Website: macys
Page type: payment
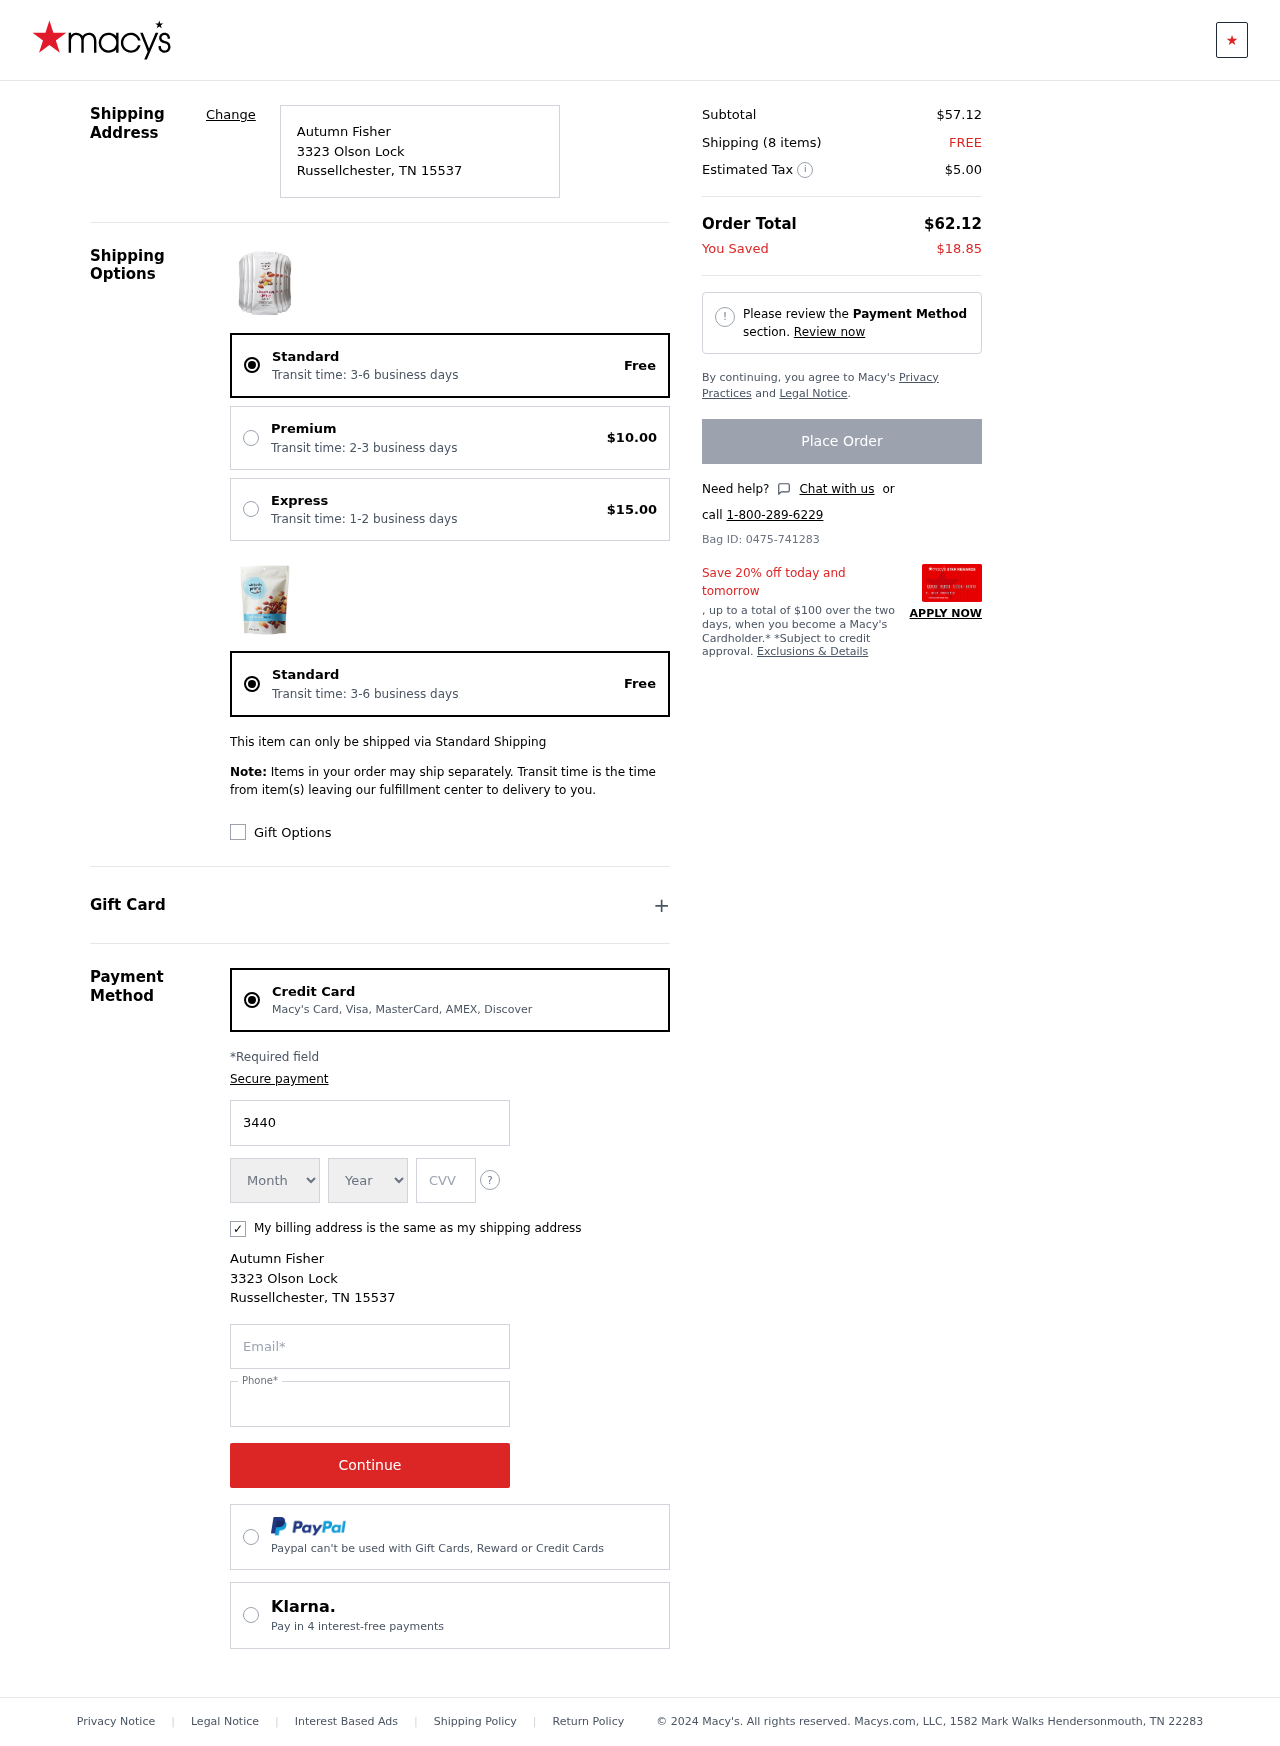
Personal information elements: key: PII_CARD_CVV
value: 7486
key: PII_CARD_EXPIRY_MONTH
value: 08
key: PII_CARD_EXPIRY_YEAR
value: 27
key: PII_CARD_NUMBER
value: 3440 4187 2896 765
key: PII_CITY
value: Russellchester
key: PII_EMAIL
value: autumn_fisher@gmail.com
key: PII_FULLNAME
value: Autumn Fisher
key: PII_PHONE
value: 3667125878
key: PII_POSTCODE
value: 15537
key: PII_STATE_ABBR
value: TN
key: PII_STREET
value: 3323 Olson Lock
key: PII_FULLNAME2
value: Autumn Fisher
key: PII_STREET2
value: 3323 Olson Lock
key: PII_CITY2
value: Russellchester
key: PII_STATE_ABBR2
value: TN
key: PII_POSTCODE2
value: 15537
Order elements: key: ORDER_DELIVERY_DATE
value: Transit time: 3-6 business days
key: ORDER_SHIPPING_STANDARD
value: Free
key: ORDER_SHIPPING_PREMIUM
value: $10.00
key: ORDER_SHIPPING_EXPRESS
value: $15.00
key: ORDER_DELIVERY_DATE2
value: Transit time: 3-6 business days
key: ORDER_SHIPPING_STANDARD2
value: Free
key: ORDER_SUBTOTAL
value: $57.12
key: ORDER_NUM_ITEMS
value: Shipping (8 items)
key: ORDER_SHIPPING_COST
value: FREE
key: ORDER_TAX
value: $5.00
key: ORDER_TOTAL
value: $62.12
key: ORDER_SAVINGS
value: $18.85
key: ORDER_ID
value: Bag ID: 0475-741283